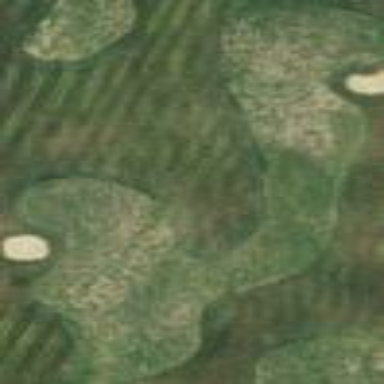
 ideal for leisure and sports activities."